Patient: sex M, age 42
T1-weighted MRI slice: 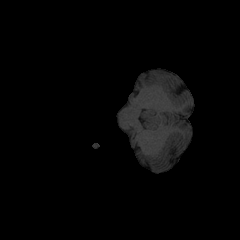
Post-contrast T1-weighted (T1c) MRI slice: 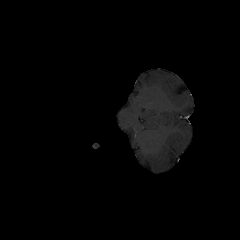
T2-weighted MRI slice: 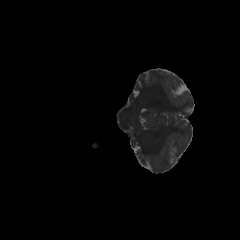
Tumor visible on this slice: no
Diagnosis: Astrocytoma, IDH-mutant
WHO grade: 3